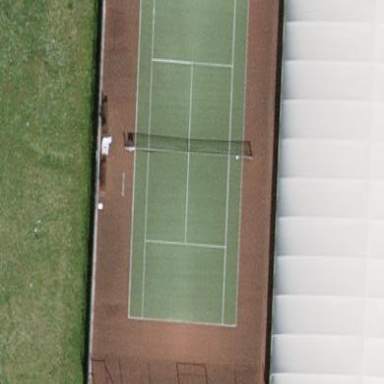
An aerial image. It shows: Tennis court on pitch.